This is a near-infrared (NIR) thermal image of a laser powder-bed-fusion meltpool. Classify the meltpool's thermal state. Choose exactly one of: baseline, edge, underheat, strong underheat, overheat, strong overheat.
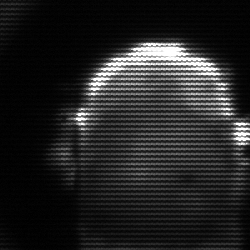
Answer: baseline